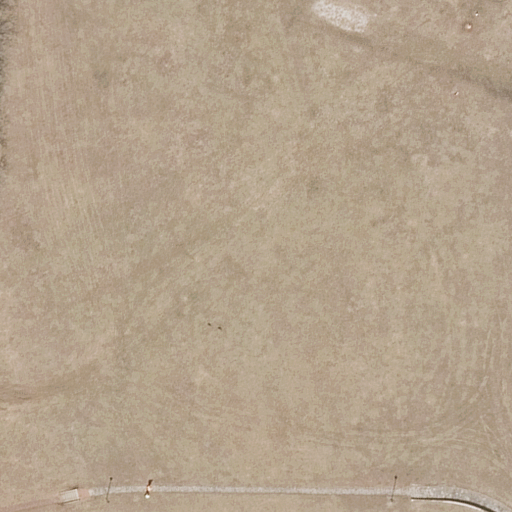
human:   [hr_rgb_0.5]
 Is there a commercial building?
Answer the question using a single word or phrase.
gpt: no

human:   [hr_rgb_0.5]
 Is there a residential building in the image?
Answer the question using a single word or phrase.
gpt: no

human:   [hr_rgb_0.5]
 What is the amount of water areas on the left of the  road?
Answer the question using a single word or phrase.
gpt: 0

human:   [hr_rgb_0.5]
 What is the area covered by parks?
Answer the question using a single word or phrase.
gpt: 7693m2

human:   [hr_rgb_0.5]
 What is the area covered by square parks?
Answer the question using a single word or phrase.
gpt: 0m2

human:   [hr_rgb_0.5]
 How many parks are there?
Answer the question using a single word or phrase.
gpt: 1

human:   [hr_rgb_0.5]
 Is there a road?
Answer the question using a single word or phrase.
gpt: yes

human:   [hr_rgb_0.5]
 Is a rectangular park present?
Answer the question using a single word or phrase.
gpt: yes

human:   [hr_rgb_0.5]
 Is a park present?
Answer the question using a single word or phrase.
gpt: yes

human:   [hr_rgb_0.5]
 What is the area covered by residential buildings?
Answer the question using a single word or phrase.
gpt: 0m2

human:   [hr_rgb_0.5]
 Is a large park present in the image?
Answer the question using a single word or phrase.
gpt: yes

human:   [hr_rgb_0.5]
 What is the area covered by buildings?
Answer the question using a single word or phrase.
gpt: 0m2

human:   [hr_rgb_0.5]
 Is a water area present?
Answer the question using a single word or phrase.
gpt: no

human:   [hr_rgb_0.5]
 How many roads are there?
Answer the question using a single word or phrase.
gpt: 1

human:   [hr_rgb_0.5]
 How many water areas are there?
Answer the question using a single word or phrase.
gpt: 0

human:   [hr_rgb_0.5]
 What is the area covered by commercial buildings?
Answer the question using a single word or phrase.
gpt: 0m2

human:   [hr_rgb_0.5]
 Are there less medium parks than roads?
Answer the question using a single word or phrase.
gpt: yes

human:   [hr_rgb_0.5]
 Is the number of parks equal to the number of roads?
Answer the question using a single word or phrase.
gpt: yes

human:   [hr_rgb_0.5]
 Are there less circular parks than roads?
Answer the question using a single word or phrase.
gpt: yes

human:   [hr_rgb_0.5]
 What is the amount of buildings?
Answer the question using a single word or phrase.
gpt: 0

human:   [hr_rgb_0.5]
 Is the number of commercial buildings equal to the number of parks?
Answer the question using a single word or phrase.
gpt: no

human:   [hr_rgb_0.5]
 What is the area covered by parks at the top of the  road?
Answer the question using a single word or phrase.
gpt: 0m2

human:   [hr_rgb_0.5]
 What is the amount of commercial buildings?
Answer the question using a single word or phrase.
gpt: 0

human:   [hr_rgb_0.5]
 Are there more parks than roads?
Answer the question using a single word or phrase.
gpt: no

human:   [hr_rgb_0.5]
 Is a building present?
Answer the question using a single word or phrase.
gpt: no

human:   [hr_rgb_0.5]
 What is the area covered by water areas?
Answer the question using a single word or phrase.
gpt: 0m2

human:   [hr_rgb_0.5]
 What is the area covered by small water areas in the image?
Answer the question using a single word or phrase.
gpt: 0m2

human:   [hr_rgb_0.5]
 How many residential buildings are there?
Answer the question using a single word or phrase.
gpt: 0

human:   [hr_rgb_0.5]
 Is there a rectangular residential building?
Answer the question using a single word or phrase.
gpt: no

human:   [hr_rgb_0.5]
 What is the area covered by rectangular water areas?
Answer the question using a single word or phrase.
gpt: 0m2

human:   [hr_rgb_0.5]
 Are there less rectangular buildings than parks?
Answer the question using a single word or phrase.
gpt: yes

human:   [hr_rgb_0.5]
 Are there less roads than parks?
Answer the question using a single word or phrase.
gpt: no

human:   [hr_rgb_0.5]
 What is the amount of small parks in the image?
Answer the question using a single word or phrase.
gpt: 0

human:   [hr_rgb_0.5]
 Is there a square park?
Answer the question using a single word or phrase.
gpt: no

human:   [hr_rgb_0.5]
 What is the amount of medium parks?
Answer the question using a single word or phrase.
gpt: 0

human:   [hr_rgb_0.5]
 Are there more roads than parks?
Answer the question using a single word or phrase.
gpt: no

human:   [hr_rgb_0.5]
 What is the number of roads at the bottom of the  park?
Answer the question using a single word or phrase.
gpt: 1

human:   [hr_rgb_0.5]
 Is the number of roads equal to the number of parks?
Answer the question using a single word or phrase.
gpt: yes

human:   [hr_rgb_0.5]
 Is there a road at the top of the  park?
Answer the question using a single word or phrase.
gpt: no

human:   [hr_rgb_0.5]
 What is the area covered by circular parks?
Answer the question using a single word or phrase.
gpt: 0m2

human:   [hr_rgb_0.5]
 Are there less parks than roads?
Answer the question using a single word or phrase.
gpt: no

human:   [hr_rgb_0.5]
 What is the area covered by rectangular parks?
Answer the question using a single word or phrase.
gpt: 7693m2

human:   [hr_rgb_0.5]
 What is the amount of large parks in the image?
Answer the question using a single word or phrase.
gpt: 1

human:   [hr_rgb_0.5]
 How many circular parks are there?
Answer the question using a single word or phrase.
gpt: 0

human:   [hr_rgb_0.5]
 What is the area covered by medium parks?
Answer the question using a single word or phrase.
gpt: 0m2

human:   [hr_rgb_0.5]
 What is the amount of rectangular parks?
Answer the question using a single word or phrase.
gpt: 1

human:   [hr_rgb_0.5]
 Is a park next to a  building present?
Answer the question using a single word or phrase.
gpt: no

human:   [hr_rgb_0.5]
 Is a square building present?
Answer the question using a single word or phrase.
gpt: no

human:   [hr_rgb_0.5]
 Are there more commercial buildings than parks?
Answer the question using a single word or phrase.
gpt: no

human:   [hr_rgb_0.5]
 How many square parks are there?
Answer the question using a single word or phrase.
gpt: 0

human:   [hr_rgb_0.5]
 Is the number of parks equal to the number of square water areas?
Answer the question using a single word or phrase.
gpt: no

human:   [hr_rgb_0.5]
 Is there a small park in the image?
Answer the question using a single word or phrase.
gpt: no

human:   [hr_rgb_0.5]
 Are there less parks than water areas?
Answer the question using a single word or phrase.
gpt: no

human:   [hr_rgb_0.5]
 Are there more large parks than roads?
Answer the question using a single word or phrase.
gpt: no

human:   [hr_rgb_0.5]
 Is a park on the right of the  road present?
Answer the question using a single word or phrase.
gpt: no

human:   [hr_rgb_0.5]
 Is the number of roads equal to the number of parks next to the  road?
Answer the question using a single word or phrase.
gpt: yes

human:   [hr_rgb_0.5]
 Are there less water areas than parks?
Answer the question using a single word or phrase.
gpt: yes

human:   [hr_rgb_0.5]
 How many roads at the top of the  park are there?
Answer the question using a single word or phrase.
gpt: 0

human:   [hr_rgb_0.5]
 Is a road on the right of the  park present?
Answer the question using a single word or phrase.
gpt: yes

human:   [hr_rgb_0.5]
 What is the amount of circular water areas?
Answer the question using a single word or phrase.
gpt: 0

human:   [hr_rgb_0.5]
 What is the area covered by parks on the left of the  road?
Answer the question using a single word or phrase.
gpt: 7693m2

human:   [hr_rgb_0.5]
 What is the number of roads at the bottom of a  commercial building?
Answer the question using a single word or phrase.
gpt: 0

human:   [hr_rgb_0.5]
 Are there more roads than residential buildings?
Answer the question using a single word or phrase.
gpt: yes

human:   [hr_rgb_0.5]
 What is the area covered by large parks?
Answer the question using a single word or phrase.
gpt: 7693m2